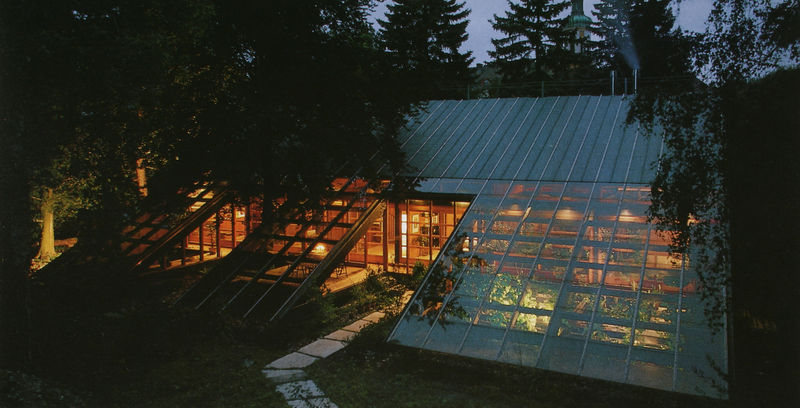
Titel: Südansicht
Künstler: Thomas Herzog
Standort: Regensburg
Institution: Wohnhaus Burghardt
Schlagwörter: baum, blau, blätter, himmel, laub, bäume, grün, abend, braun, glas, grau, hintergrund, holz, lampen, licht, orange, anlage, dach, gras, haus, park, rasen, weg, wiese, architektur, stein, steine, baumstamm, dämmerung, büsche, gitter, kirche, pfad, qualm, rauch, kamin, kamine, schornstein, garten, japan, fassade, moderne, warm, modern, beleuchtung, tannen, streifen, grass, foto, fotografie, photographie, eingang, belichtung, gerüst, scheiben, fliesen, photo, quadrate, villa, geometrisch, wärme, farbfoto, konstruktion, beet, schräge, platten, umwelt, nadelhölzer, glasdach, schief, streben, aufnahme, weise, leisten, raster, glass, gartenseite, energie, spots, egwachshaus